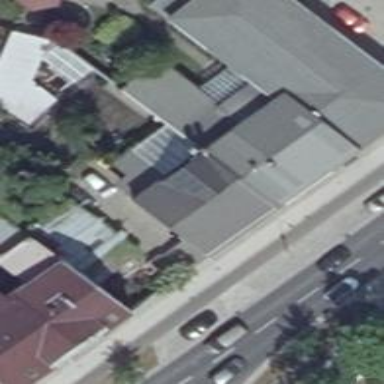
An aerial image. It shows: Hardware shop inside building.